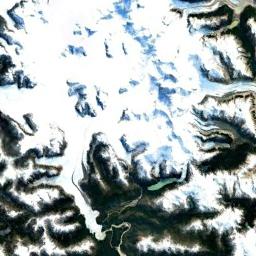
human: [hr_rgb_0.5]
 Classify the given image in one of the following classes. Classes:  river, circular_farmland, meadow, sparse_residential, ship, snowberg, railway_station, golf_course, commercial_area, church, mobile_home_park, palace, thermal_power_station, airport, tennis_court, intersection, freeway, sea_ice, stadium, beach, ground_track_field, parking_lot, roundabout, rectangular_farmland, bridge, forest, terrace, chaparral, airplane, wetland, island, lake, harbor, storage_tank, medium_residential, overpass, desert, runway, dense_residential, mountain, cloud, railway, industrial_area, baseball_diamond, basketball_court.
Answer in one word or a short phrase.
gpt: snowberg